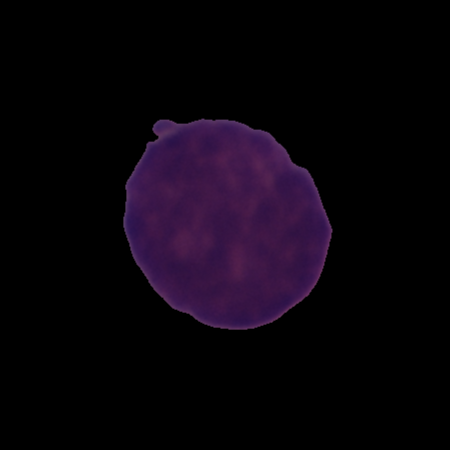
Label: cancer